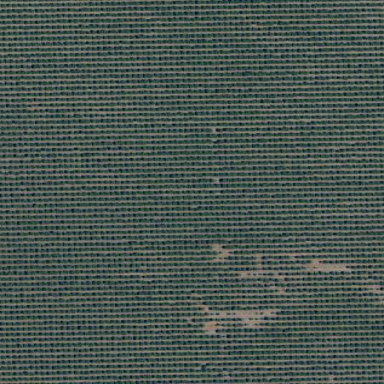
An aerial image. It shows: Orchard filled with almond trees.